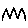
Label: zigzag